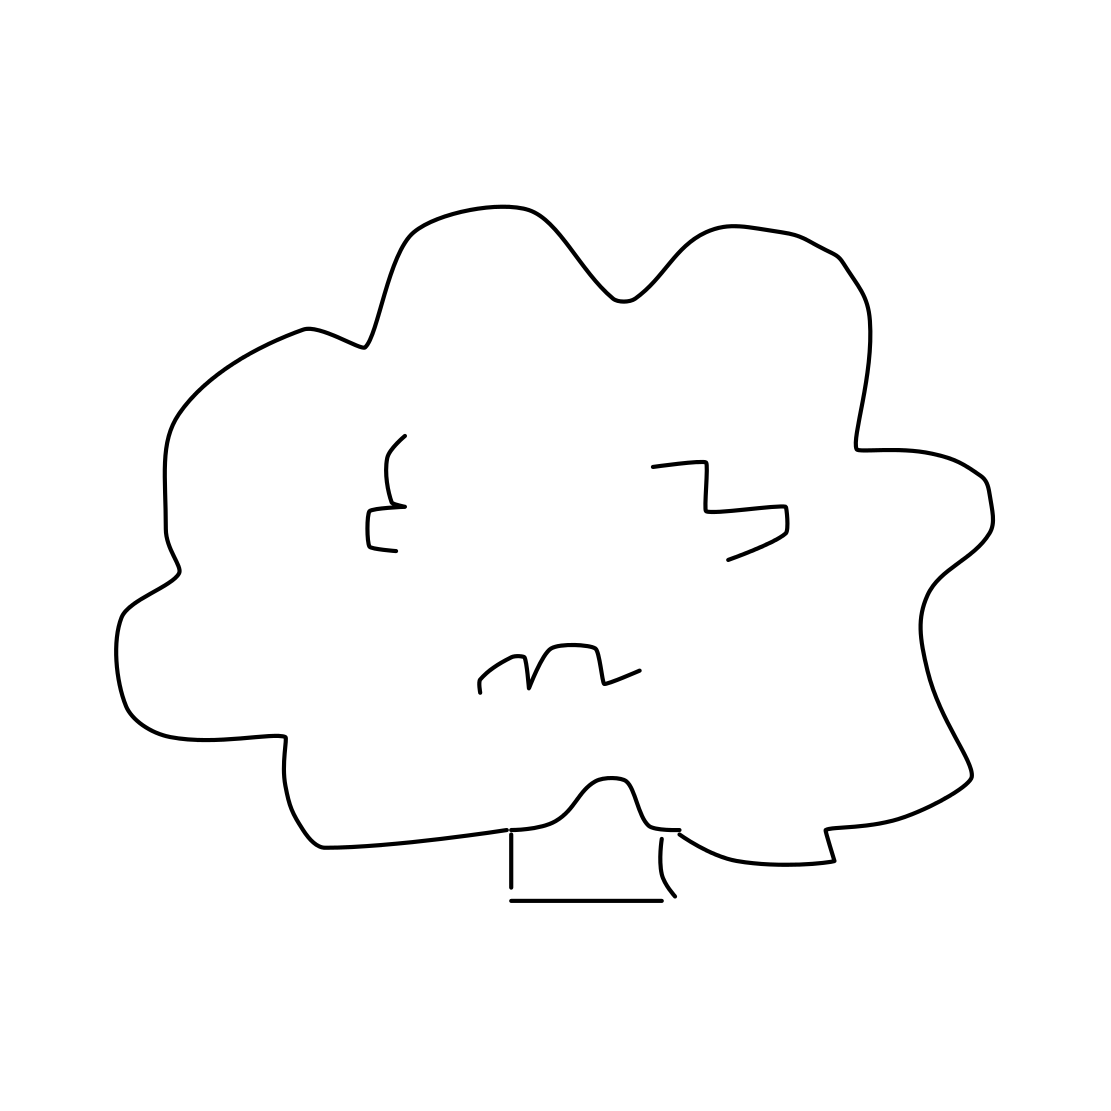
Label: bush